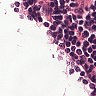
Metastatic tissue present: no